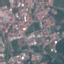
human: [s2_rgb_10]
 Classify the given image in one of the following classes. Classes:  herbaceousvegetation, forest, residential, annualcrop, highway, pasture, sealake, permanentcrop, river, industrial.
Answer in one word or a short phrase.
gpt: Residential